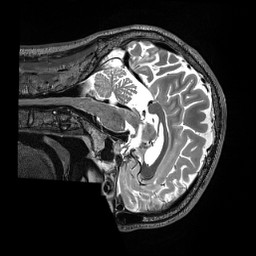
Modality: T2w
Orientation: sagittal
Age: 40
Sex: male
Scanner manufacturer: siemens
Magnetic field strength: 3 T
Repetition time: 3.2 s
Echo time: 0.563 s